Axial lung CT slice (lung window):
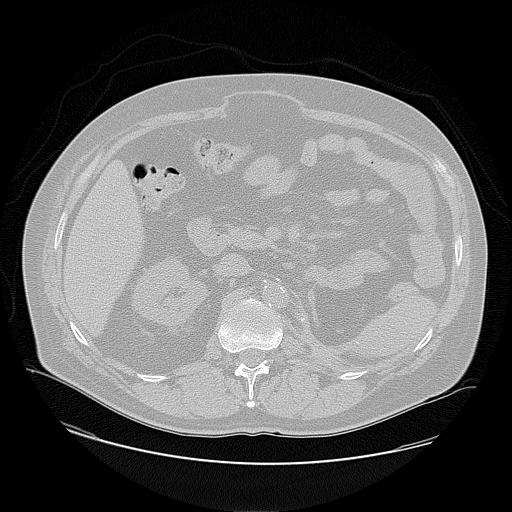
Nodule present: no